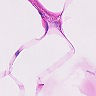
Metastatic tissue present: no